RGB frame:
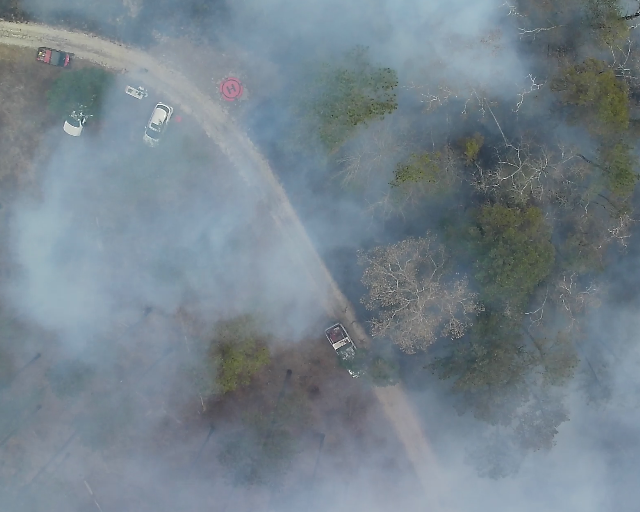
Thermal frame:
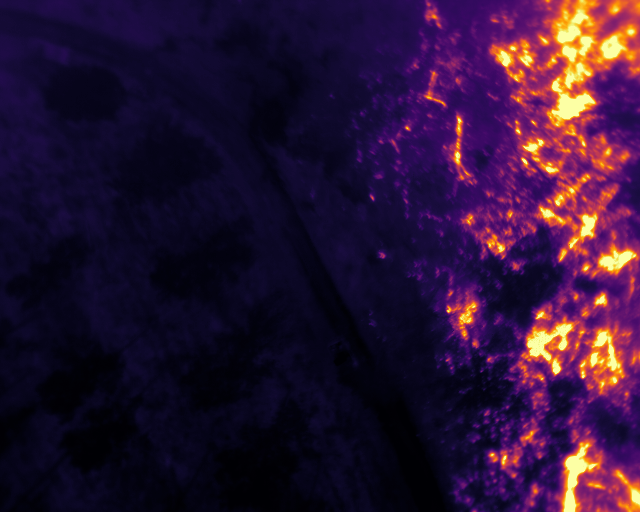
Captured: 2026-02-26 03:09:31
Pixels at or above 80 °C: 43165 (fraction of frame: 0.1317)